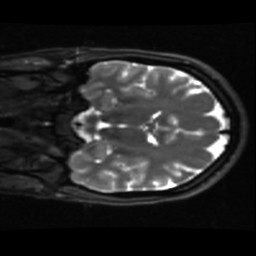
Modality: T2w
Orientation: coronal
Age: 29
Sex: female
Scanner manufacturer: ge
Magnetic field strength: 3 T
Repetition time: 8.947 s
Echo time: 0.09798 s